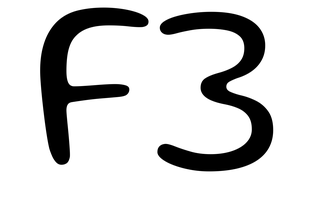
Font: Gluten_Light